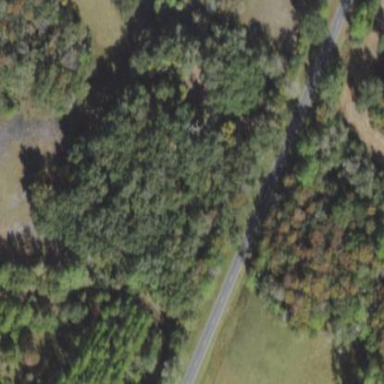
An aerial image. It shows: Mixed woodland with various types of leaves.